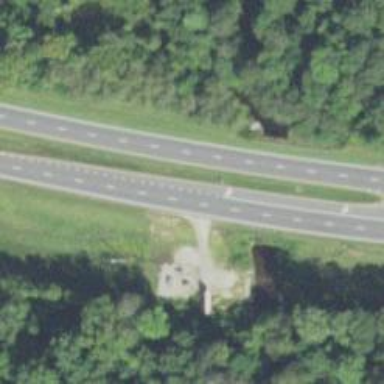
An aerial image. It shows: Asphalt road designated as trunk highway.